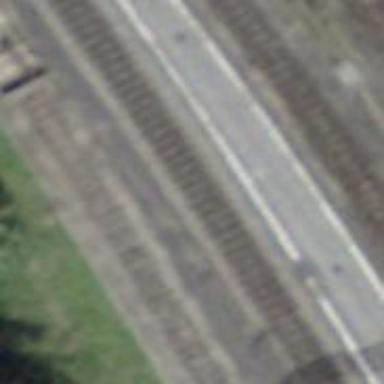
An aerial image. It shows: Narrow-gauge railway siding with 1 track. The railway line is electrified with contact line.